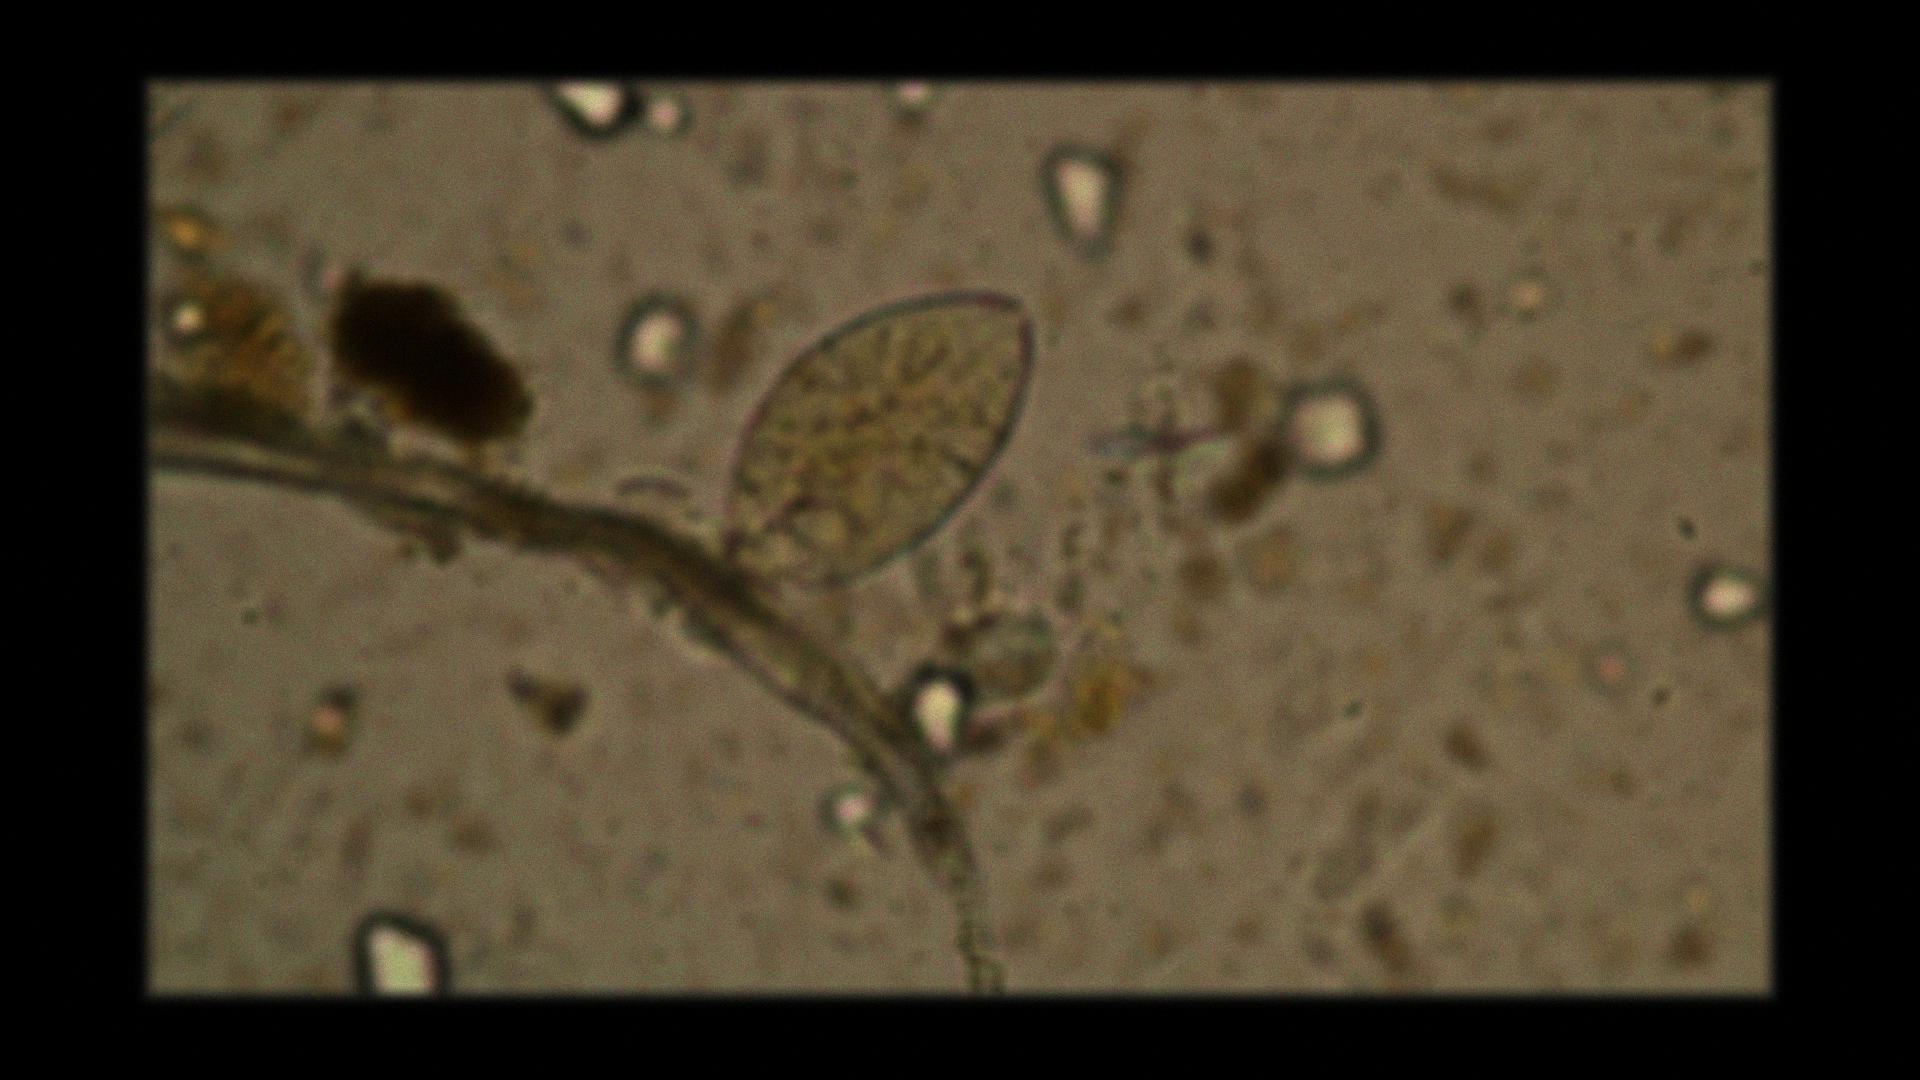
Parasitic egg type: Fasciolopsis buski